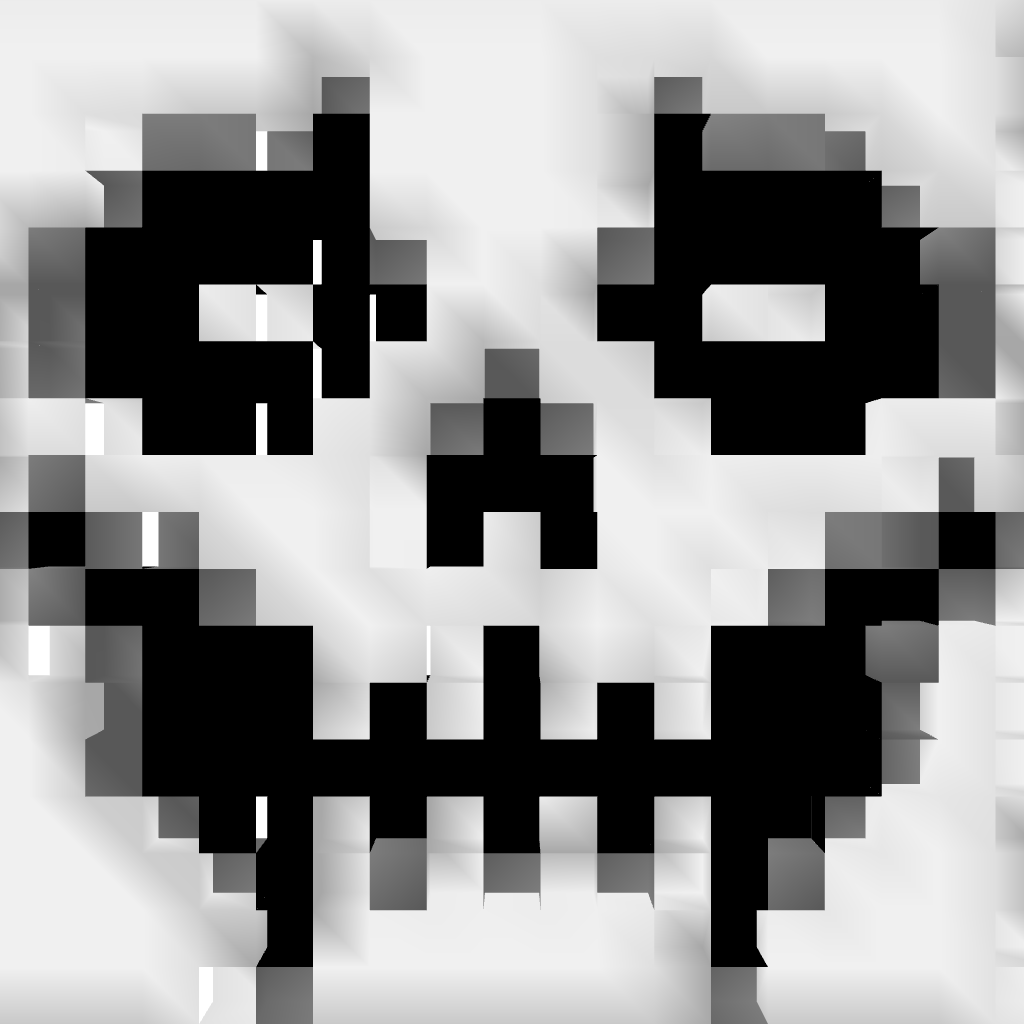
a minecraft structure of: death's head high quality